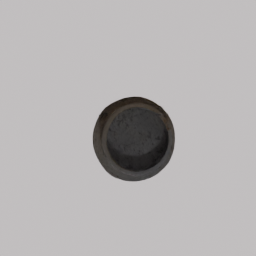
Label: appliances